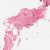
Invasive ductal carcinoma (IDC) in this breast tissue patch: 0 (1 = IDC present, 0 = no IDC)